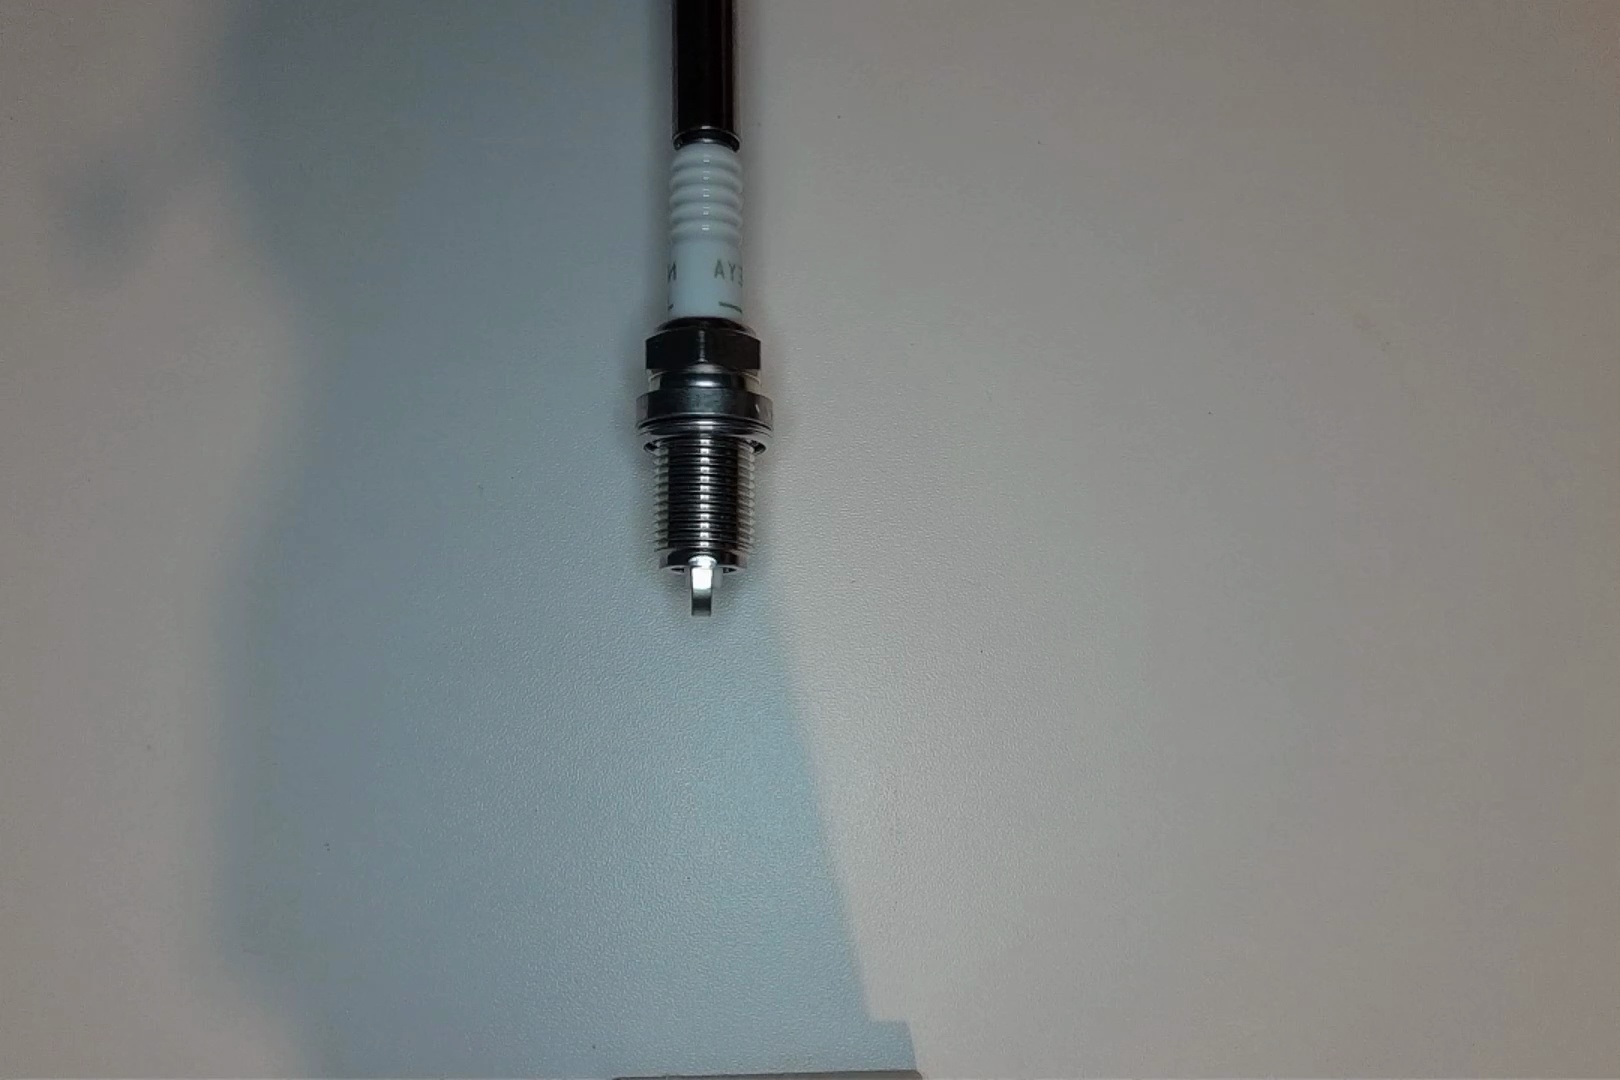
Label: normal